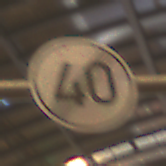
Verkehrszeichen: EndeGeschwindigkeit40
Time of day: NotSpecified
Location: Indoor (Urban)
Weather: NotSpecified
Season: NotSpecified
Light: Artificial